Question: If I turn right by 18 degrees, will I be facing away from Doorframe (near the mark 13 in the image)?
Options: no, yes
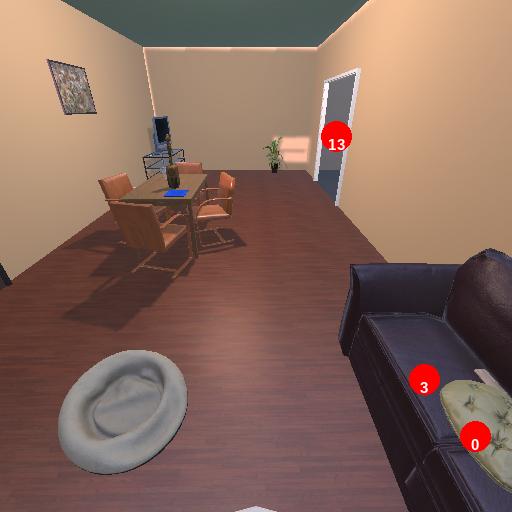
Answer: no